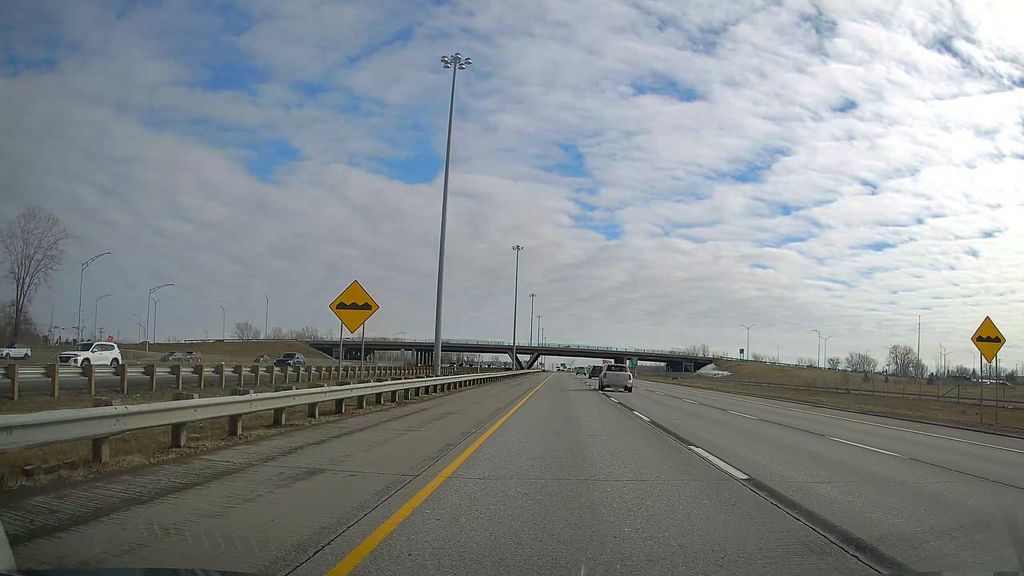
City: montreal